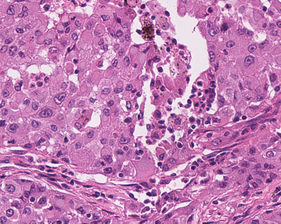
Tumor epithelial tissue: yes
Tumor-associated stroma tissue: yes
Normal tissue: no